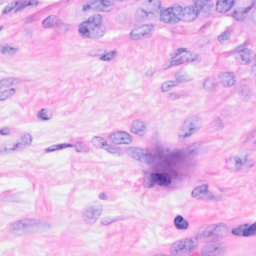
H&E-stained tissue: Breast